Question: I have created a radio button from the following link, <URL>. I am able to see the radio buttons but the respective radio button labels are not showing. How can we display the radio button labels.
My code:
'''
<Alloy>
<Window class="container">
<View id="radiopicker" ></View>
</Window>
</Alloy>
'''
'''
".container": {
backgroundColor:"red",
layout: 'vertical'
}
"#radiopicker":
{
width: '90%',
top: '25dp'
}
'''
'''
(function() {
var radioButton = require('/ui/tiRadioButton');
var radioGroup2 = radioButton.createGroup({
groupId:1,
width:20,
height:150,
layout:'vertical',
radioItemsValue:['One', 'Two', 'Three'],
radioItemsPadding:10,
radioItemsBackgroundSelectedImage:'/radioButtonActive.png',
radioItemsBackgroundImage:'/radioButton.png',
radioItemsWidth:33,
radioItemsHeight:34
});
var button = Ti.UI.createButton({
title:'Get value'
});
button.addEventListener('singletap', function(e) {
alert("Vertical radioGroup selectedIdx: " + radioGroup2.selectedValue);
});
$.radiopicker.add(radioGroup2);
$.radiopicker.add(button);
})();
$.index.open();
'''
Screenshot:

The label option one, two and three are not displaying. Please help me out of this issue. I need to display the labels too.
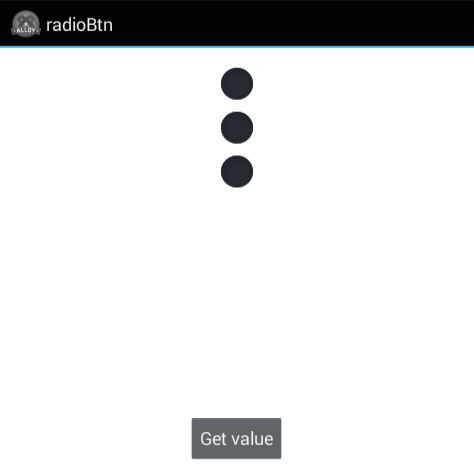
Answer: I've gone ahead and updated my Module which will give you the result you want... You can fetch it here:
<URL>